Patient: sex M, age 62
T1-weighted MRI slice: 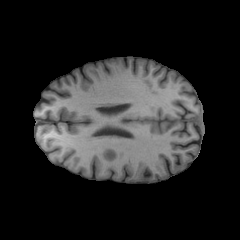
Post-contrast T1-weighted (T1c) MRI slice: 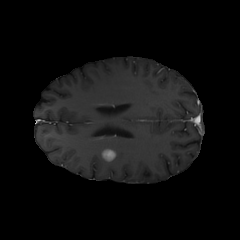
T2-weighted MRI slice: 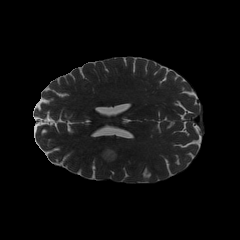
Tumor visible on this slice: yes
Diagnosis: Glioblastoma, IDH-wildtype
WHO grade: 4